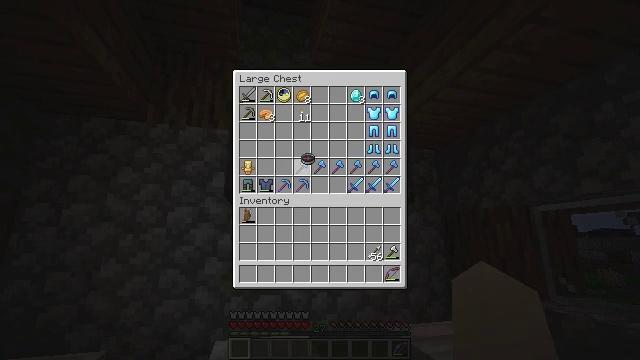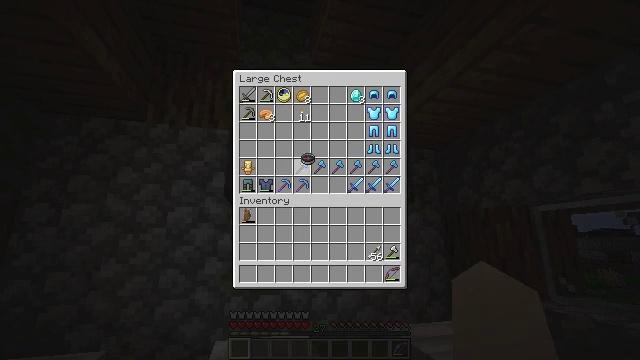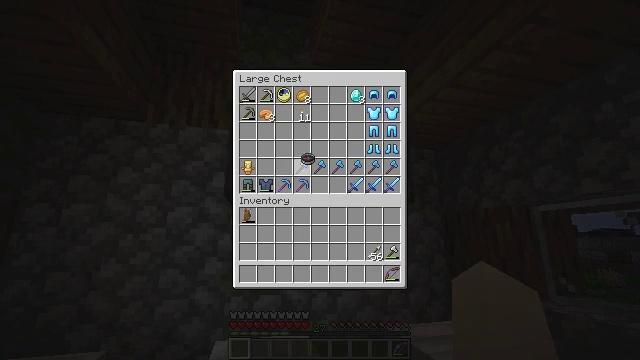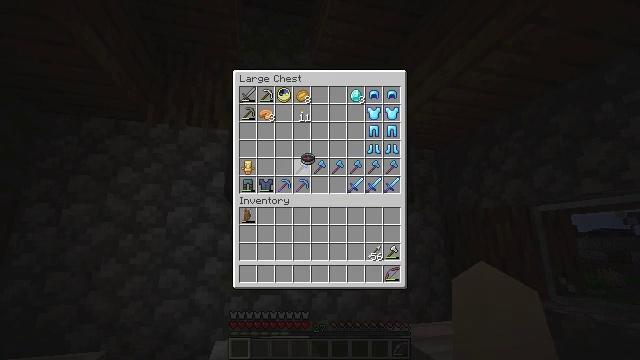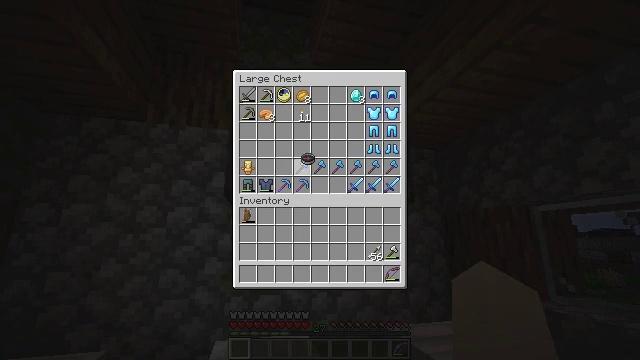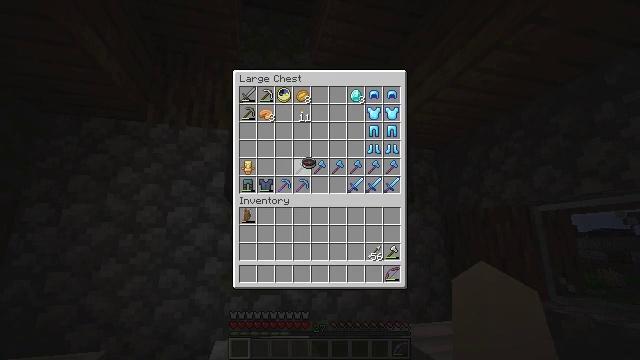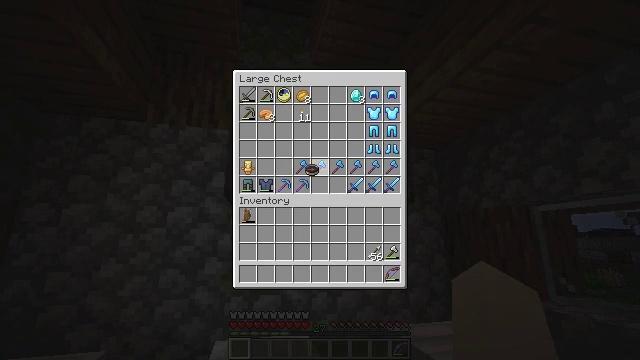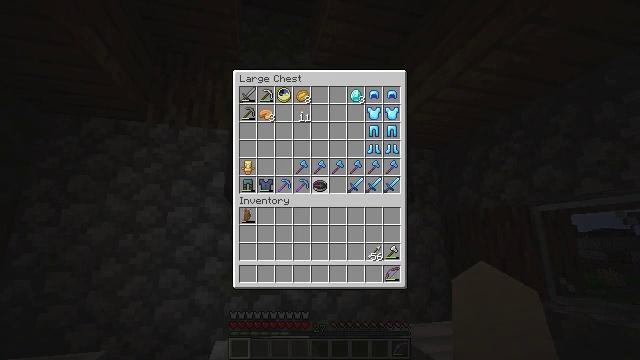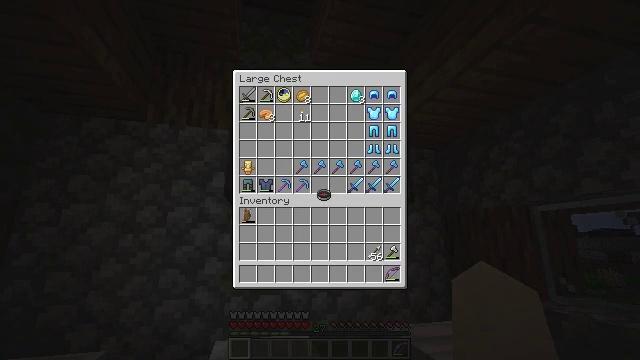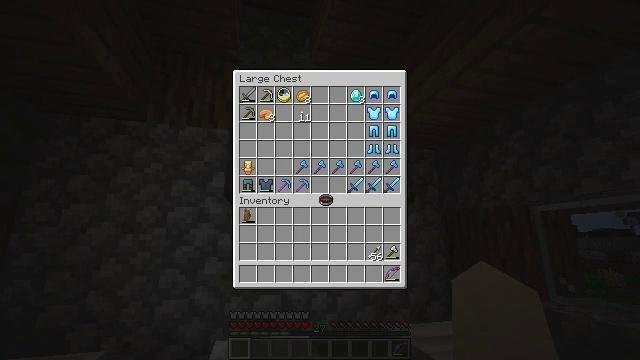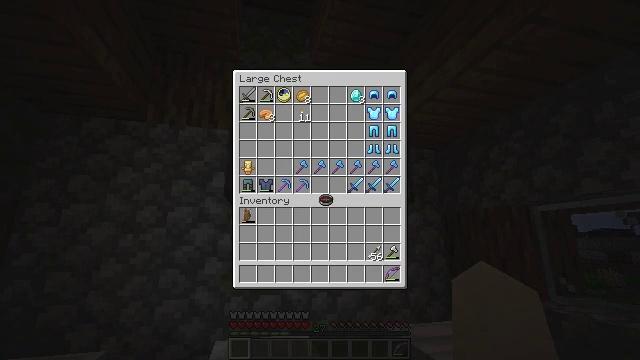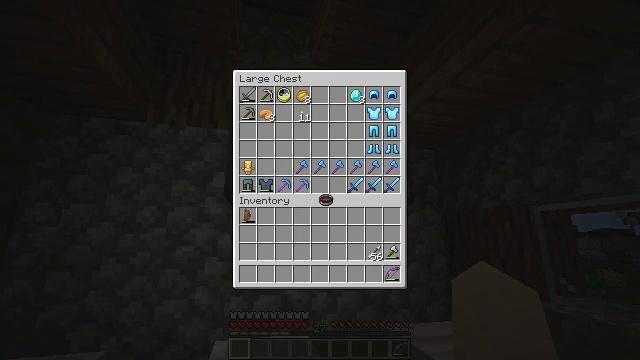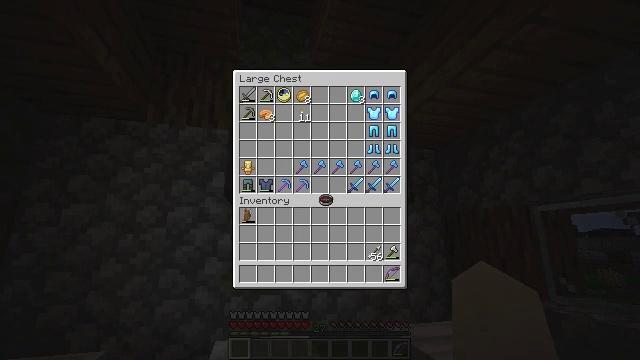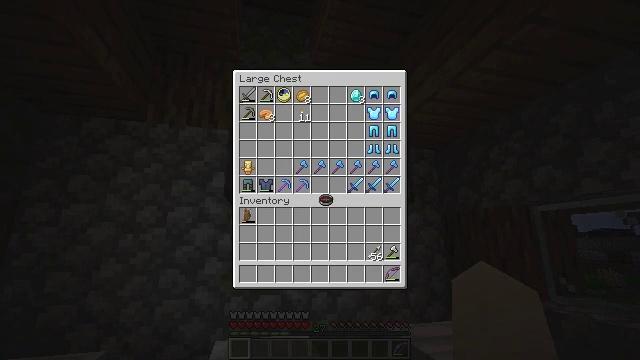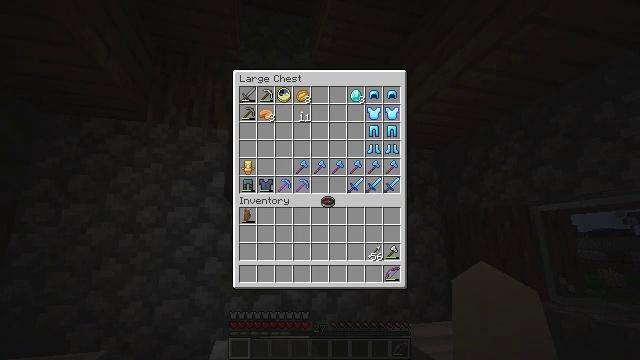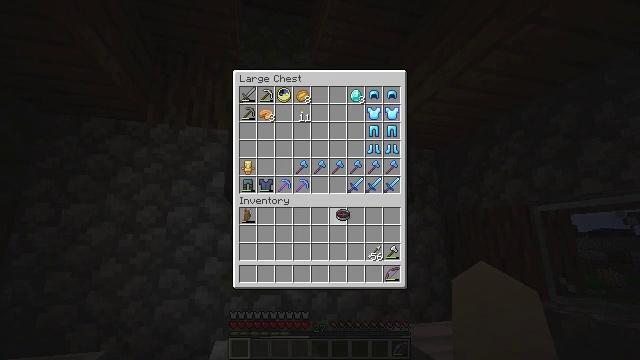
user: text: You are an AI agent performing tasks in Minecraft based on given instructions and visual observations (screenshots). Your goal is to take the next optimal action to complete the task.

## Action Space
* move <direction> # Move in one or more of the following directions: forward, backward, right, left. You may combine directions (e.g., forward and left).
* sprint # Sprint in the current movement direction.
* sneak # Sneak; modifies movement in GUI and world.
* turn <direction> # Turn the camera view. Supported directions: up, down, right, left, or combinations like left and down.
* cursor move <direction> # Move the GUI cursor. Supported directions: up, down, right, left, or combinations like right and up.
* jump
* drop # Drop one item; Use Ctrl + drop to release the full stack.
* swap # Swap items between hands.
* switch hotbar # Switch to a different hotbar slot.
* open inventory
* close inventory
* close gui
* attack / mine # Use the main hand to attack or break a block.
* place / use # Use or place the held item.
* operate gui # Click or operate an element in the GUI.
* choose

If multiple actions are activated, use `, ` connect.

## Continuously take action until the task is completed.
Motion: motion action
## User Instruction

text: Remove the white bed from its place.
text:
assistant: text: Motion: no_op
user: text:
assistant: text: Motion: no_op
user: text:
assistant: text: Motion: no_op
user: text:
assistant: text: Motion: no_op
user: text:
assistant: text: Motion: no_op
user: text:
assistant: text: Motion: cursor move down
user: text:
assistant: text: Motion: cursor move right and down
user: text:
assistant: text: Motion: cursor move down
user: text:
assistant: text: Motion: no_op
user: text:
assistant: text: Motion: no_op
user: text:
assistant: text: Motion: no_op
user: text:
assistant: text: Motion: no_op
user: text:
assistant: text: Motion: no_op
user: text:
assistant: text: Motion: no_op
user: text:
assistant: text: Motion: cursor move right and down
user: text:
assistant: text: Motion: cursor move right and down
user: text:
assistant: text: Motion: cursor move down
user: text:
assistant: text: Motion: no_op
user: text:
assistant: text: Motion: no_op
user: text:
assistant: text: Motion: no_op
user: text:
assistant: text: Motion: no_op
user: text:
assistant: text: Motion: no_op
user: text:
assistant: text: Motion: no_op
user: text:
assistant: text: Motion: cursor move down
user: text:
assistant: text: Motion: no_op
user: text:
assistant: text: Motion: no_op
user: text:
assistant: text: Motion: no_op
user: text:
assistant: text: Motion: no_op
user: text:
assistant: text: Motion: no_op
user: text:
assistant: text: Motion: no_op